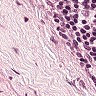
Metastatic tissue present: no